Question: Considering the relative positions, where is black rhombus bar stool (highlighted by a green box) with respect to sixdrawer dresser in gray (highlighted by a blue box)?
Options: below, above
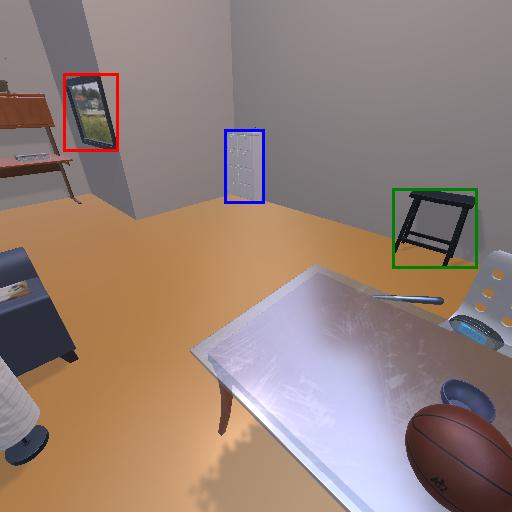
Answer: below